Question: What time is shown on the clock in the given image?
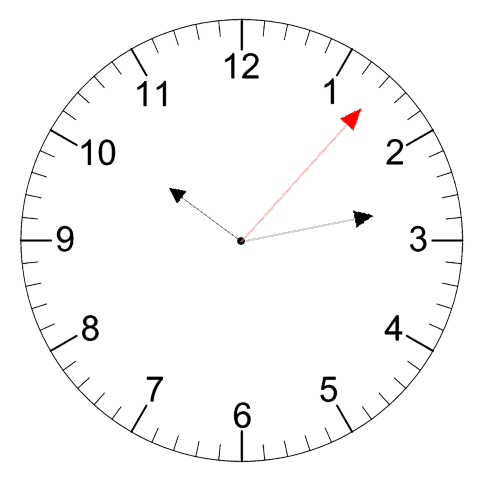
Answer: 10:13:07